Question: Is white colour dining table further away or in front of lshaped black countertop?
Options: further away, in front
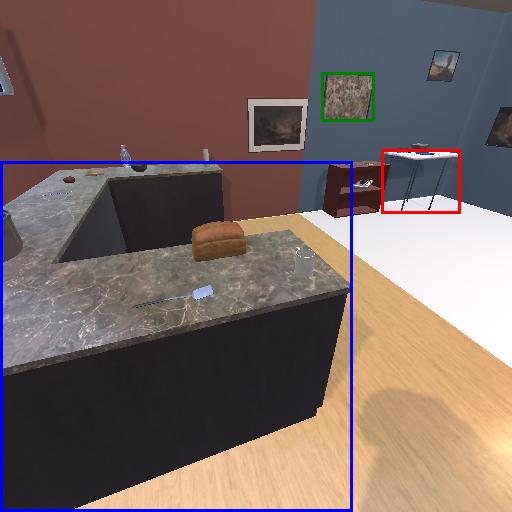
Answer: further away